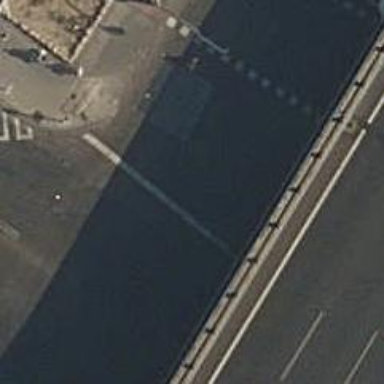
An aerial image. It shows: Road with traffic signals.